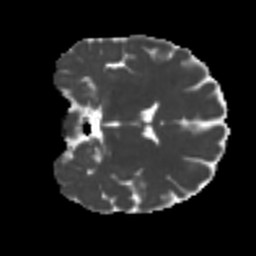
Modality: MD
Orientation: coronal
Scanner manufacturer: siemens
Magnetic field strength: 3 T
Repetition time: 4 s
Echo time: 0.0594 s